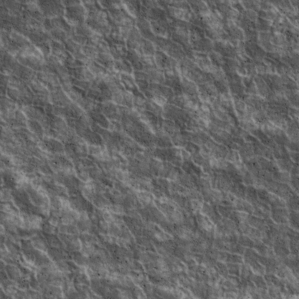
Label: non_frost